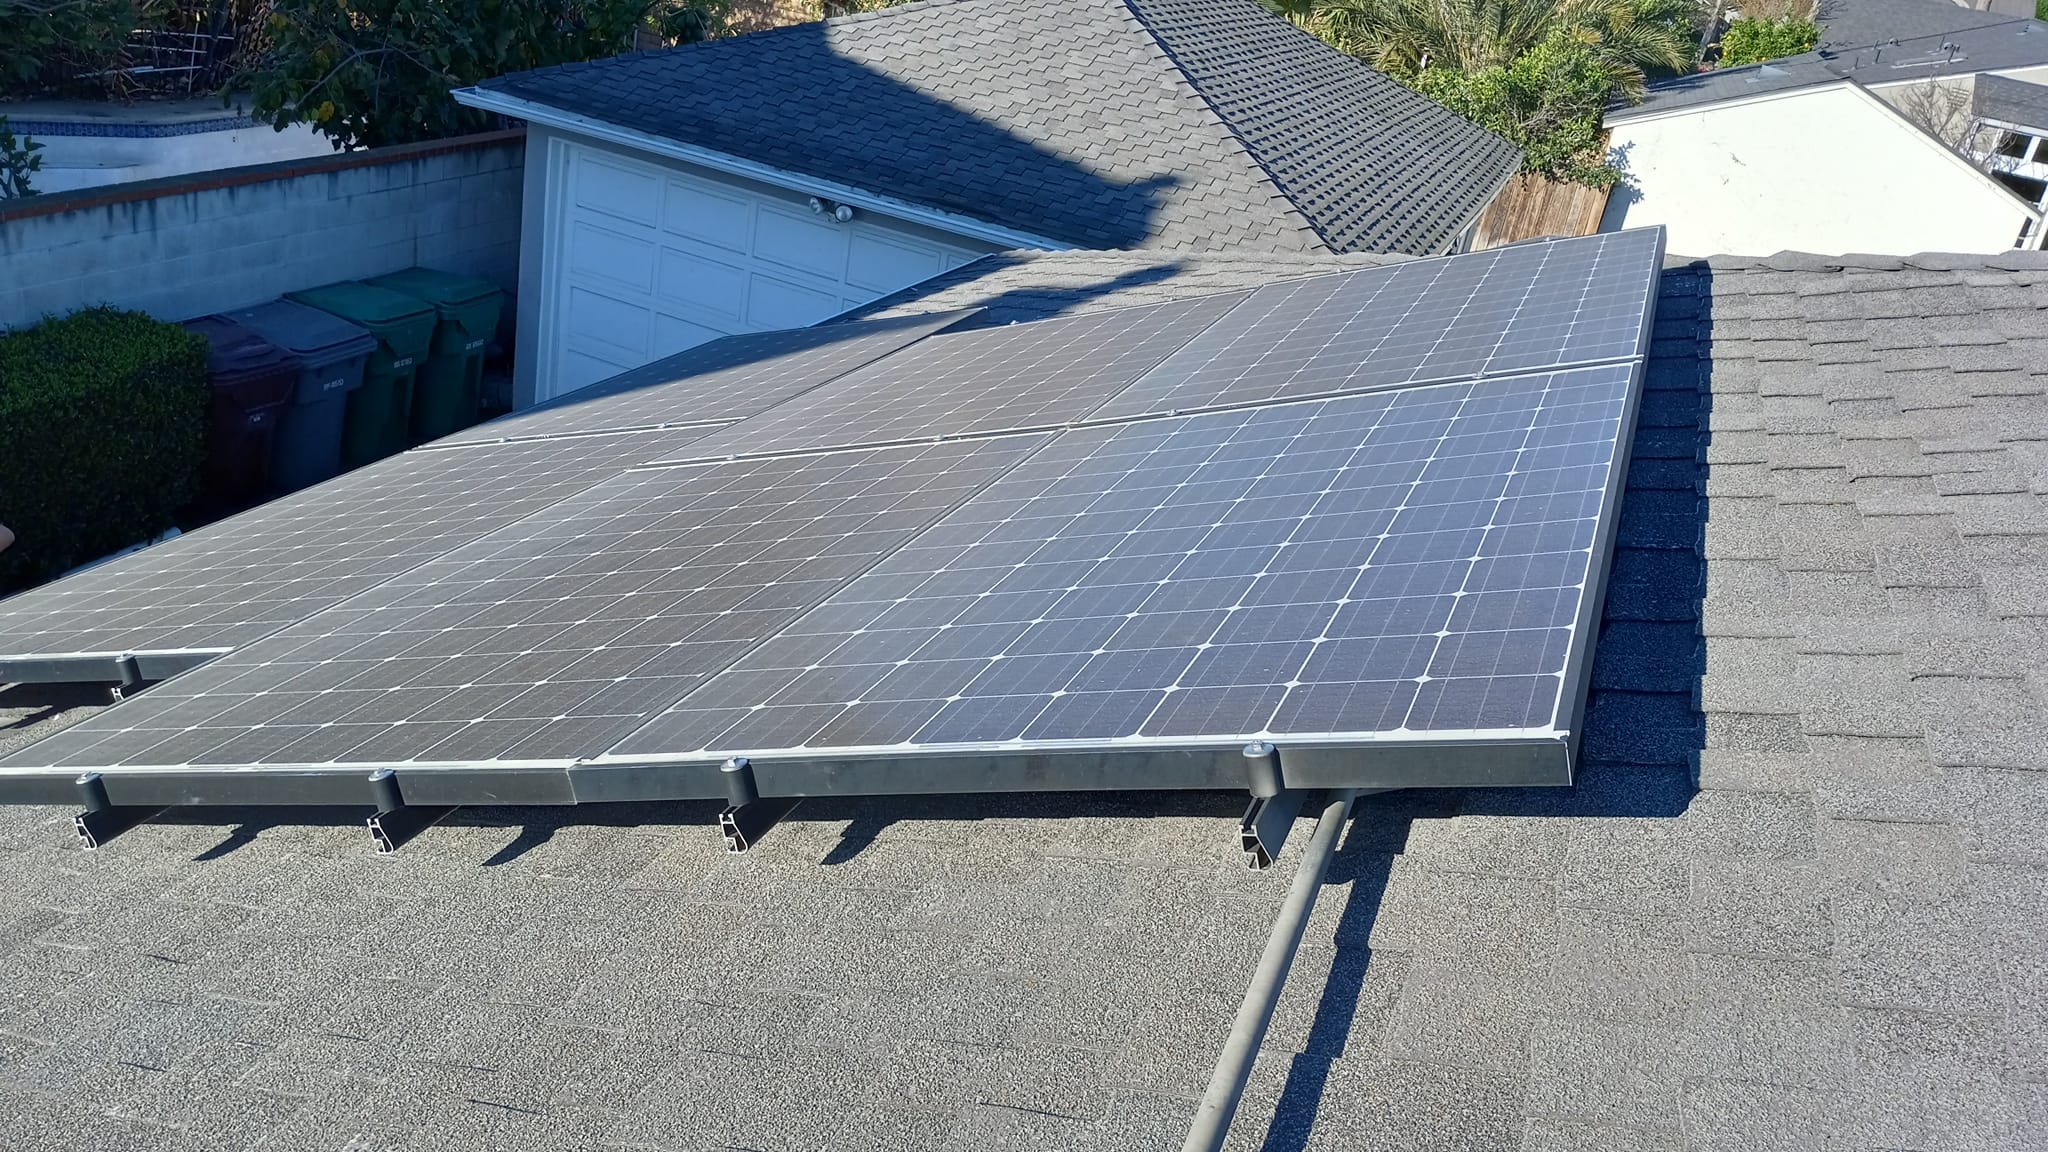
Label: Dusty